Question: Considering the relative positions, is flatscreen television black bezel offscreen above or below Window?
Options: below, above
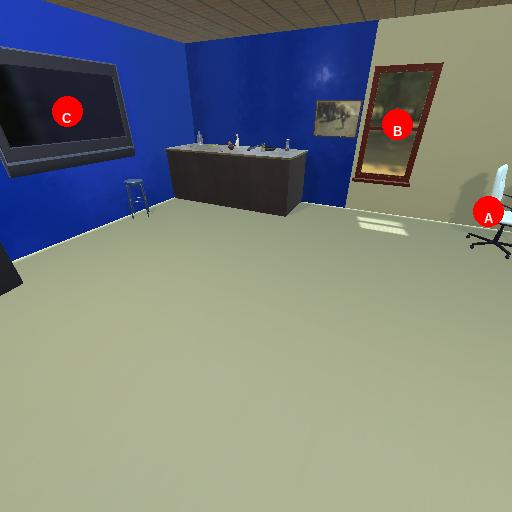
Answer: below